Field crop: tomato
Growth stage: 2
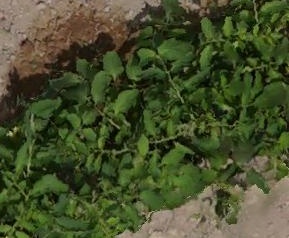
Species: tomato